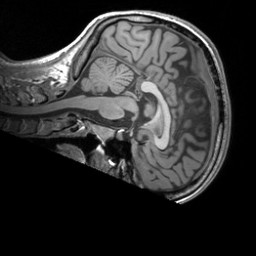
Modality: T1w
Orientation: sagittal
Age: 21
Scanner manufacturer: siemens
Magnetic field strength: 3 T
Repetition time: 1.9 s
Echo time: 0.00252 s